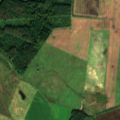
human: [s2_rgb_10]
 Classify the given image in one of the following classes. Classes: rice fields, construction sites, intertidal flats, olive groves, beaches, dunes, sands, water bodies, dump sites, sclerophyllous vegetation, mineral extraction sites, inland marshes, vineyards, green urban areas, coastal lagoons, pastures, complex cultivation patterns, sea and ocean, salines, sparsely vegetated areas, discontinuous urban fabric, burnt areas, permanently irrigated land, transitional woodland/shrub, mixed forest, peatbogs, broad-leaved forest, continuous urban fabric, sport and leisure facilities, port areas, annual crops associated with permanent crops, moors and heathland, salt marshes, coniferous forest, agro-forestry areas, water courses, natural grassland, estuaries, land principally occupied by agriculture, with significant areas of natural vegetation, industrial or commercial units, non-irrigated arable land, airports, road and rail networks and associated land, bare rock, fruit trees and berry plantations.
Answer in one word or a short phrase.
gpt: non-irrigated arable land, pastures, broad-leaved forest